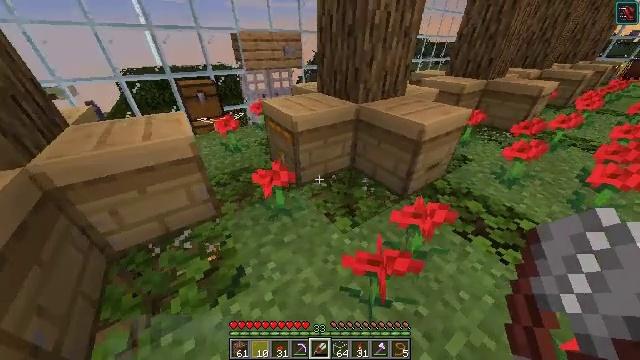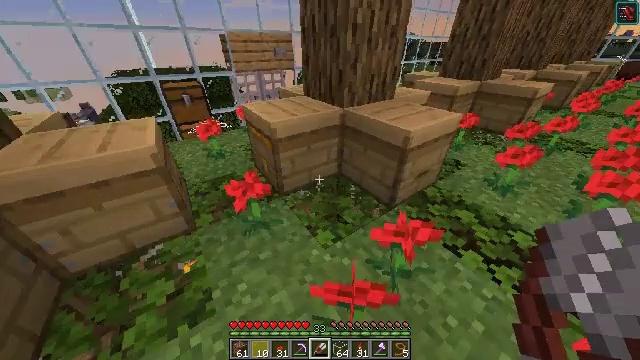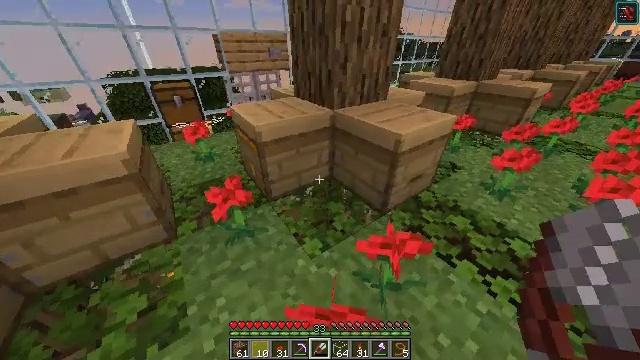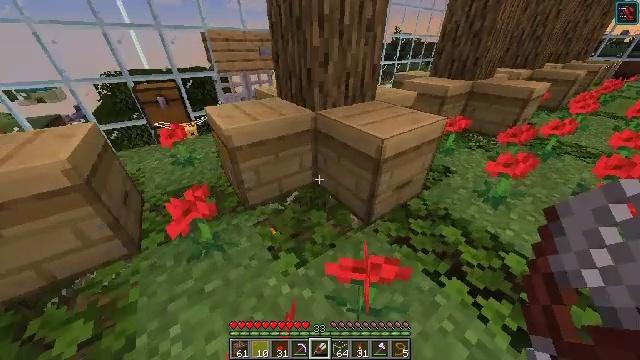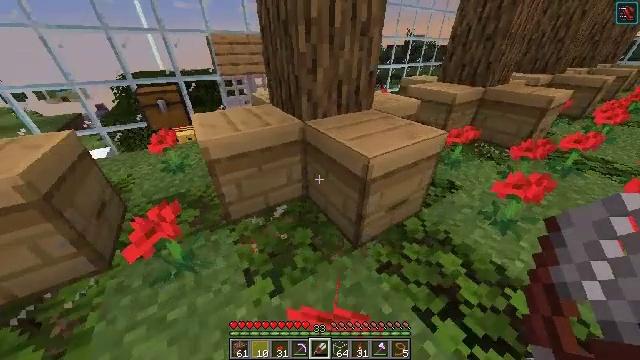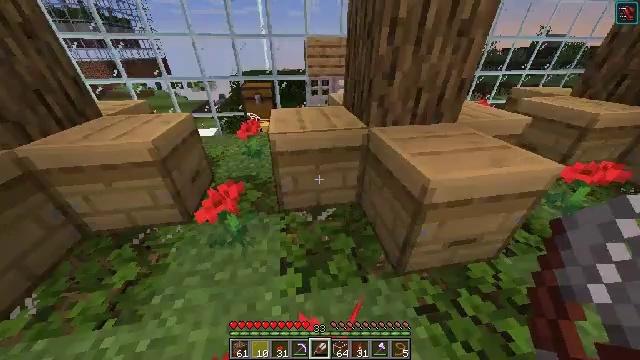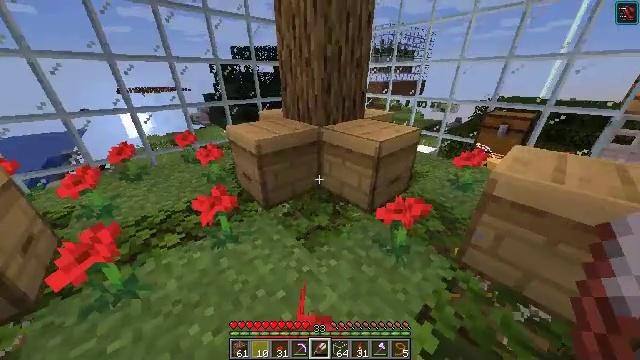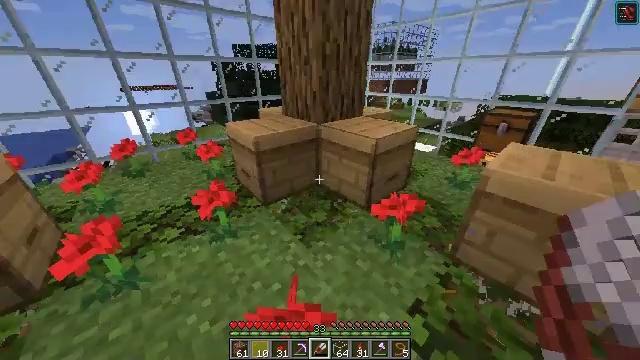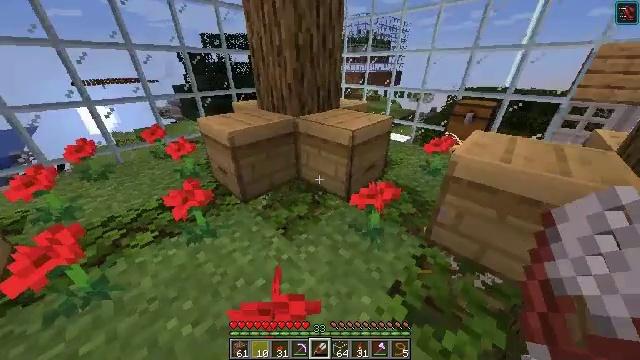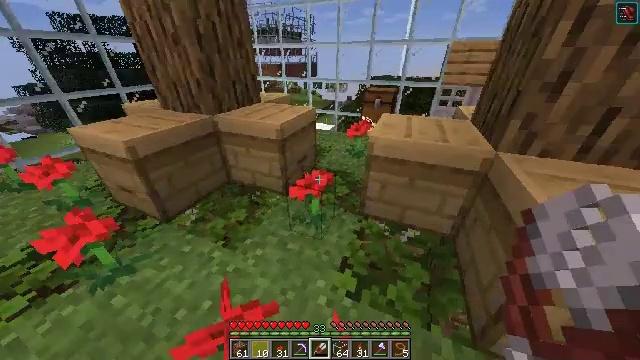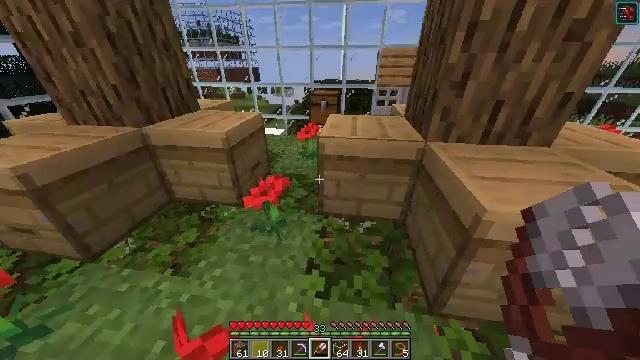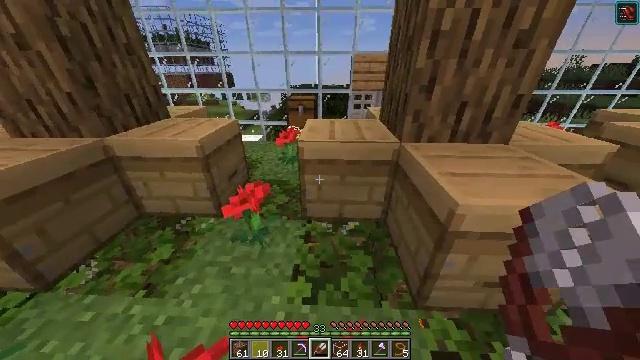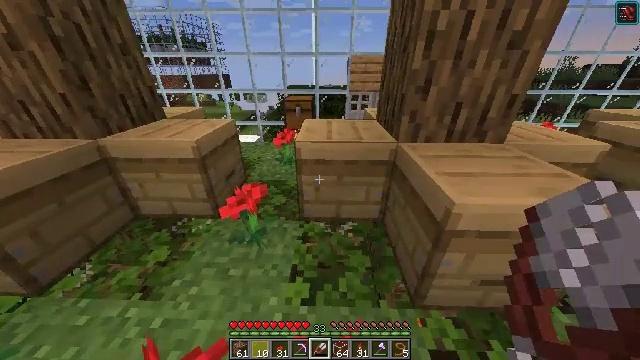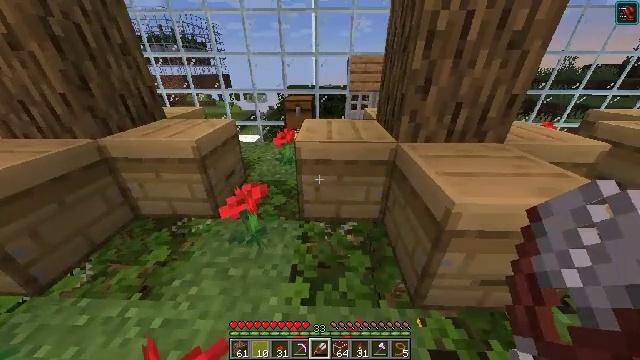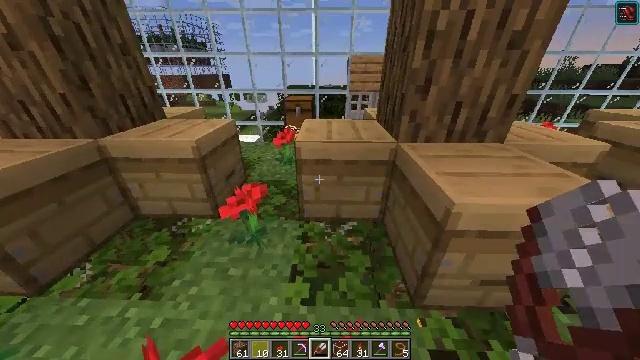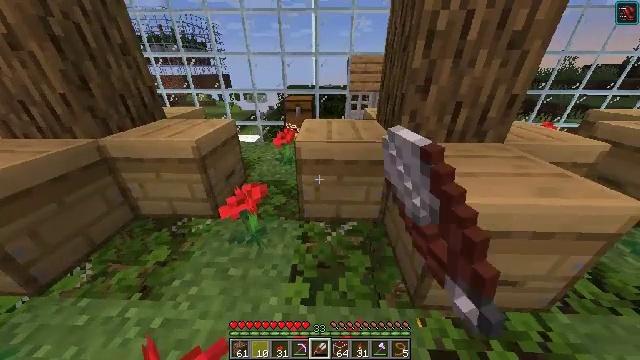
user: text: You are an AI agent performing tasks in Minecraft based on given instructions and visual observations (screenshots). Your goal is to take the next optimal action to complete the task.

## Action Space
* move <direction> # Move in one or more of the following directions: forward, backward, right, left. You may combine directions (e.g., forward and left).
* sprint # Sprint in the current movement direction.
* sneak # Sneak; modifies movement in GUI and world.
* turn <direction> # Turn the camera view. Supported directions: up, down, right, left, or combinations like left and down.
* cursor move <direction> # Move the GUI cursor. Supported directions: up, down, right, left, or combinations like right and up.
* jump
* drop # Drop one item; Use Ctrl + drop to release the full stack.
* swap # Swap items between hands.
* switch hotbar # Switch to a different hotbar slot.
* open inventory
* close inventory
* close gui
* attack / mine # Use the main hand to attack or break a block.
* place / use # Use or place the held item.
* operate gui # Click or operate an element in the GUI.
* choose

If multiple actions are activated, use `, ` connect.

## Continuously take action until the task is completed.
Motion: motion action
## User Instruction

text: Combine 4 honeycombs to form a honeycomb block.
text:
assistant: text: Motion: move forward and move right
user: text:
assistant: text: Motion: move forward and move right
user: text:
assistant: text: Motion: move forward and move right
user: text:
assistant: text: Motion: turn left
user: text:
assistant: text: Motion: turn left
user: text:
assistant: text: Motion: turn left and up
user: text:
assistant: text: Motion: no_op
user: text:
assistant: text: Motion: turn right and down
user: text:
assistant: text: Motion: turn right and down
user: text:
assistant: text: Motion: turn right
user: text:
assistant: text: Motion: turn right and up
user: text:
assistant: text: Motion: no_op
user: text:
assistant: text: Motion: no_op
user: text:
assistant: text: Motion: use / place
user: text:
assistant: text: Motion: use / place
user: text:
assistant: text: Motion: move left
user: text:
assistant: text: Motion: move forward and move left, turn right and down
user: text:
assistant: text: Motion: move forward and move left, turn right
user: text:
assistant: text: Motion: move forward and move left, turn right and down
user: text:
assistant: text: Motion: move forward and move left, turn right and down
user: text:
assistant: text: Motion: move forward and move left, turn left and up
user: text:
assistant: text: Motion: turn left and up
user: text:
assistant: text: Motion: turn left
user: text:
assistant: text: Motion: no_op
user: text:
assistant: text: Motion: turn right and down
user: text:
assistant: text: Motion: turn right
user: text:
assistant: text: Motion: turn right
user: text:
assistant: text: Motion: move forward, turn right
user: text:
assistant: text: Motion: move forward, turn right
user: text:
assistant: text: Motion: move forward